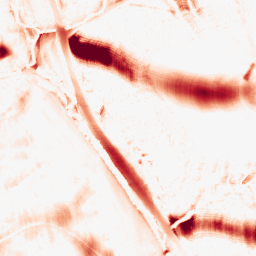
Category: morphological
Decomposition family: morphological_ellipse
Decomposition parameters: operation: opening
width: 50
height: 30
Upsampling method: quadratic
Upsampling parameters: scale: 2
Upsampling scale: 2